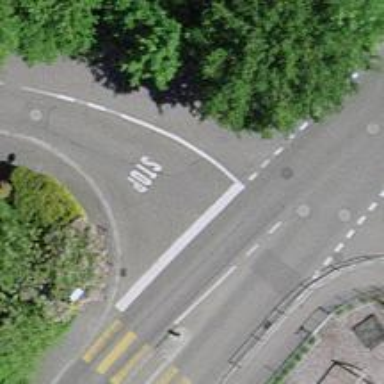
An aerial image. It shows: Stop road.